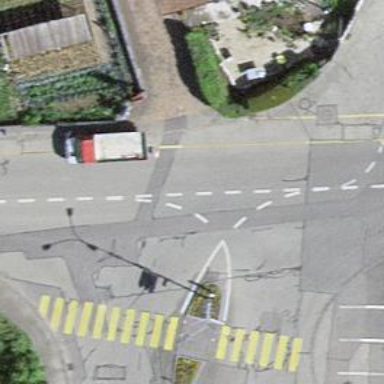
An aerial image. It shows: Bus stop along the road.